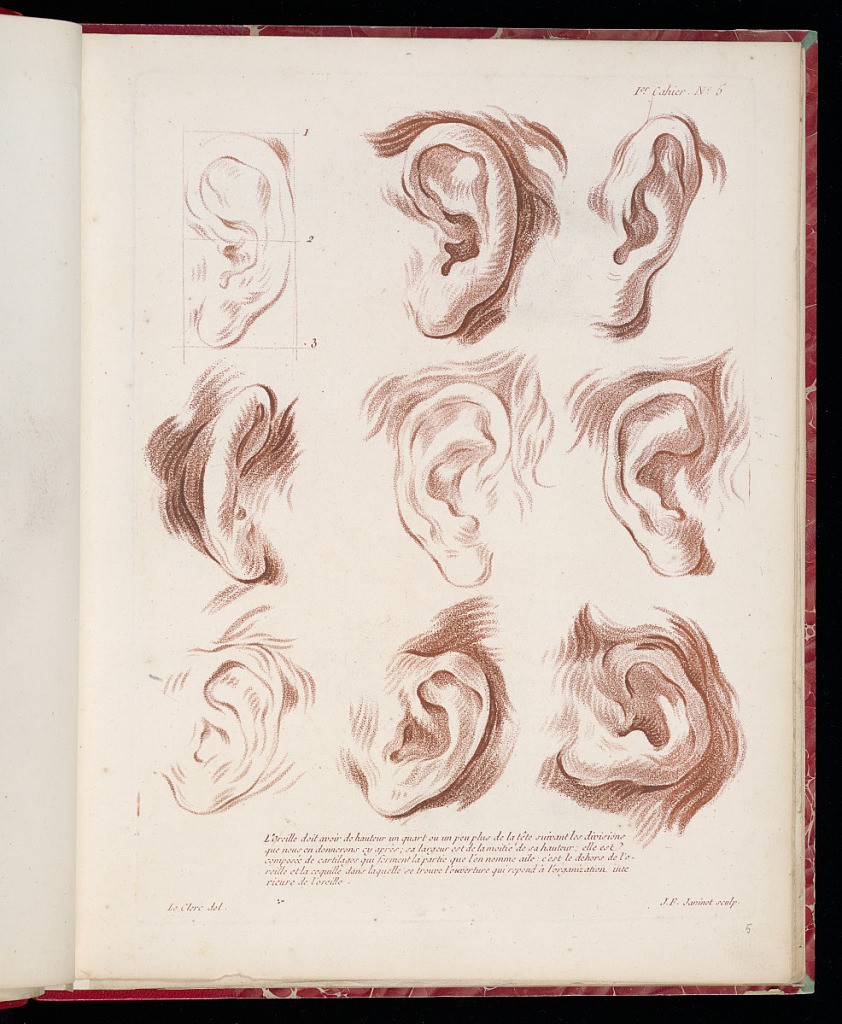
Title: Studies of Ears
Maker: Pierre Thomas Le Clerc, French, ca. 1740 - ca. 1796
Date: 1773
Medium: Crayon-manner with red ink on laid paper
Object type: Print
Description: Studies of nine ears from different positions with accompanying explanatory text, from a series of figure studies for the education of artists and amateurs, printed in red ink in the crayon manner. The plate is numbered and signed.